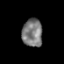
Tissue: prostate
Cell type: T cells
Senescence score: 0.2689
Nuclear area (px): 553
Mean DAPI intensity: 123.213